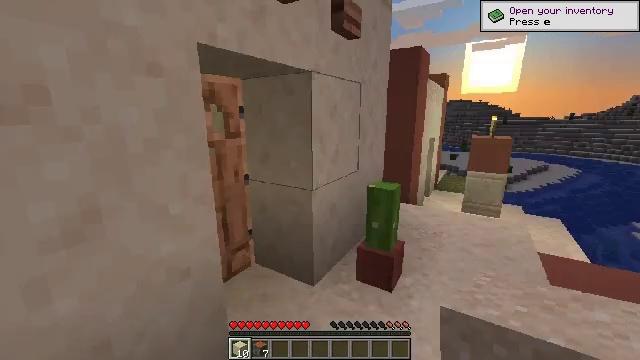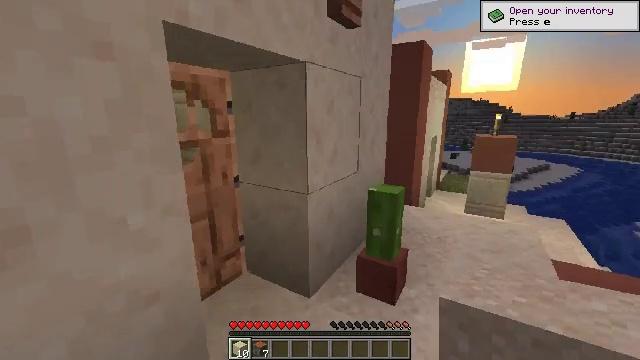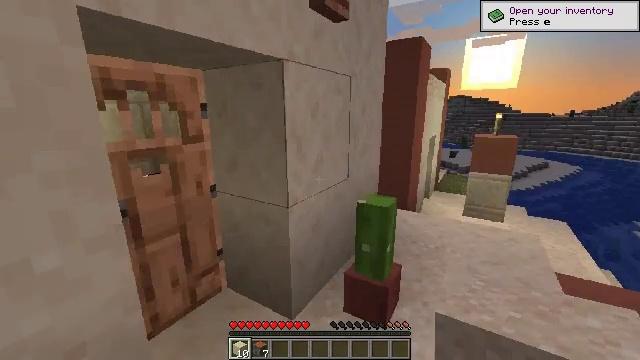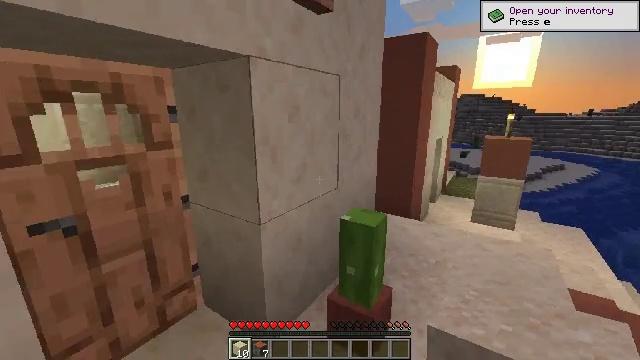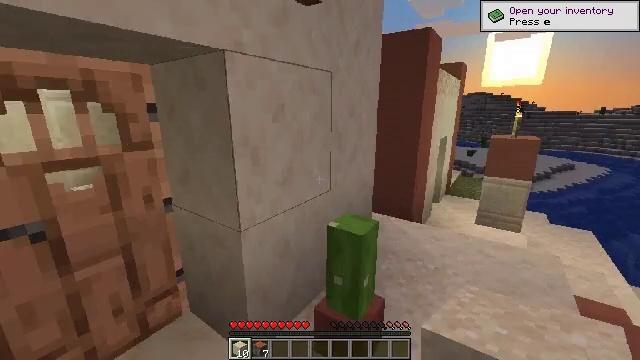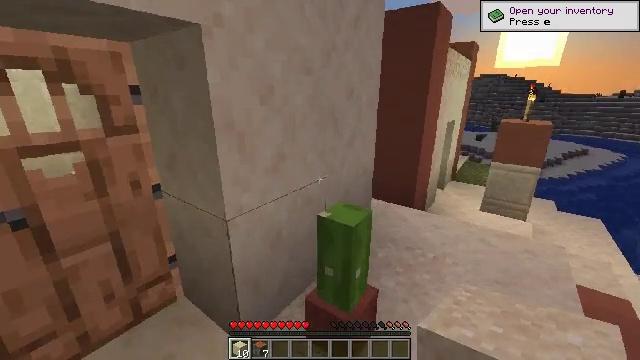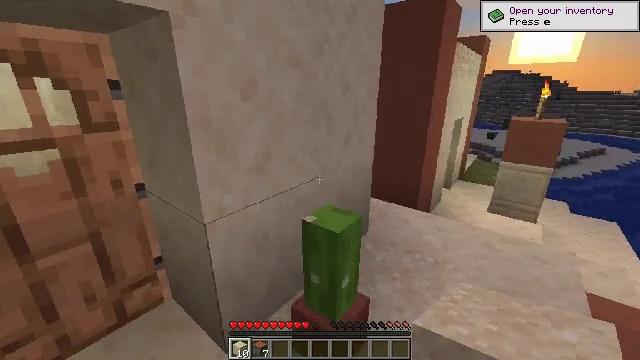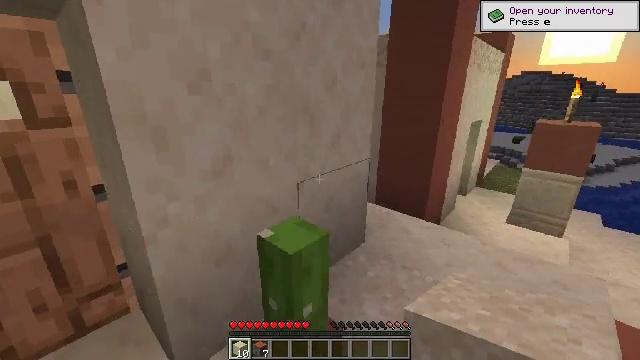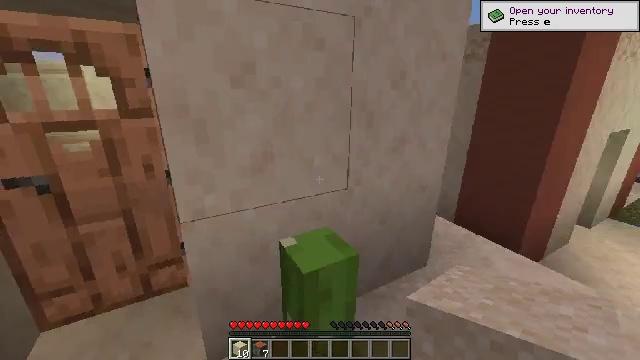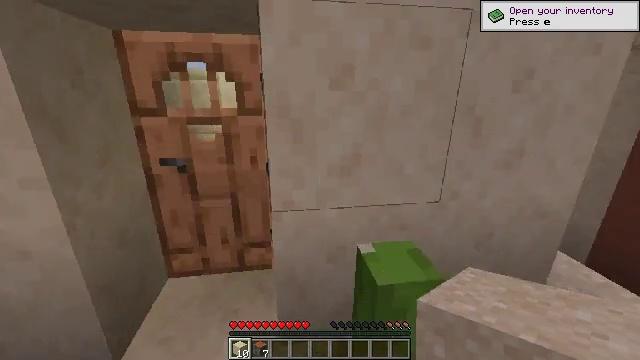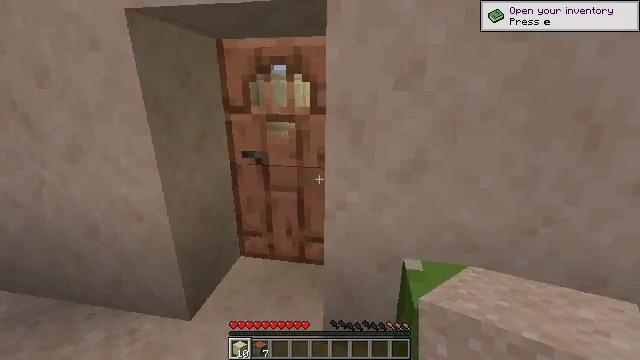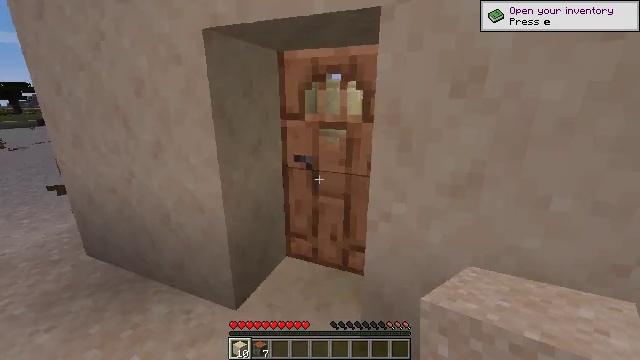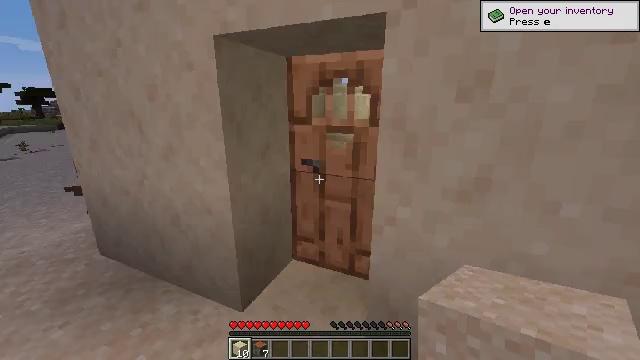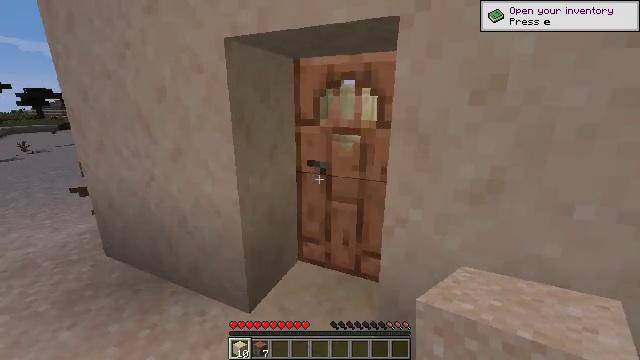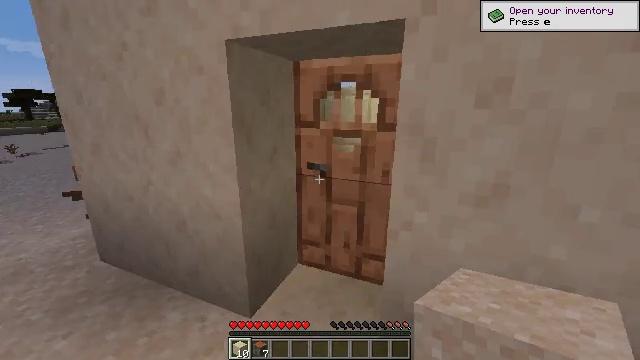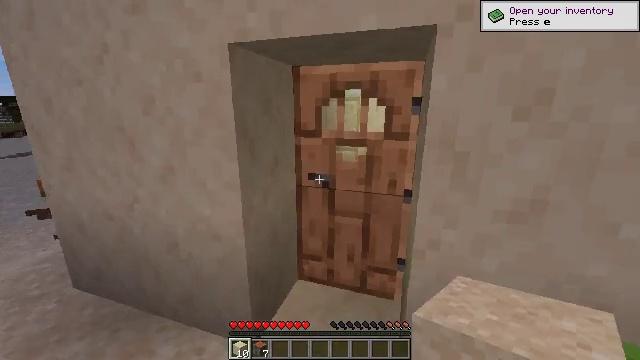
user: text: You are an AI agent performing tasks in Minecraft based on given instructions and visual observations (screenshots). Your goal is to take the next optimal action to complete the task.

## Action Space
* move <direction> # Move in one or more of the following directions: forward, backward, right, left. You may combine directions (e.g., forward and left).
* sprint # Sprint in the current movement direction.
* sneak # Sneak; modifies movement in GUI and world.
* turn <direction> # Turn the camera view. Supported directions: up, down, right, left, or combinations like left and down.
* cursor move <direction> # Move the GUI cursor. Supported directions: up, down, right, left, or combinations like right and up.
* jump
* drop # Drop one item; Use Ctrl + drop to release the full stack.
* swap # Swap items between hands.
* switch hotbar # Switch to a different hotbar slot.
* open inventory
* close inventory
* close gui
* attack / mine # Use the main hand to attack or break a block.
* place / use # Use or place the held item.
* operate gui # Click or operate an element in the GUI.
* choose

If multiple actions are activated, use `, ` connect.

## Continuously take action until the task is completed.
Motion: motion action
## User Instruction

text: Attack the jungle door to collect it.
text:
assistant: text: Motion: move forward and move right
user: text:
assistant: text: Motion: move forward and move right
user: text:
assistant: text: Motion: move forward and move right, turn left
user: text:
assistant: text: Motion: move forward and move right, turn left
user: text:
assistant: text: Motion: move forward and move right, turn left and down
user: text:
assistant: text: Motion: move forward and move right, turn left
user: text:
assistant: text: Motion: move forward and move right, turn left
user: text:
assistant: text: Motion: move forward and move right, turn left
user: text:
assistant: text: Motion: turn left
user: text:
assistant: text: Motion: turn left
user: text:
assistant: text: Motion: turn left and up
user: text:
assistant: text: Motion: turn left
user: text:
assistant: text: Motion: move left
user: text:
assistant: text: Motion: move forward and move left, turn right
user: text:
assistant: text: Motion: move forward and move left, turn right
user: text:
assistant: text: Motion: move forward and move left, turn right
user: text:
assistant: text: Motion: move forward, turn right
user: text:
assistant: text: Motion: turn right
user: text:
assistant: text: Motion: turn right
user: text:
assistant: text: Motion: turn right
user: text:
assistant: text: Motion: turn right
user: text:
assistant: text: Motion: no_op
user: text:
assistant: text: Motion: move forward, use / place
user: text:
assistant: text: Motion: move forward, use / place
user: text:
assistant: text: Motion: move forward, use / place
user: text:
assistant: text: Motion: move forward, turn left and down, use / place
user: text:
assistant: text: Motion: move forward, turn left and down
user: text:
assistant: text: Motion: move forward, turn down
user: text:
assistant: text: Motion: move forward, turn down
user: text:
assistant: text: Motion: move forward and move left